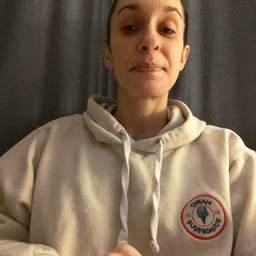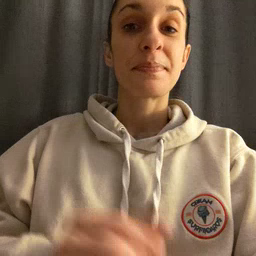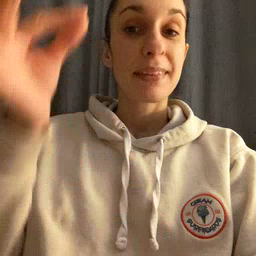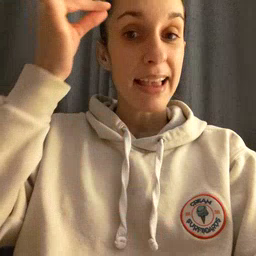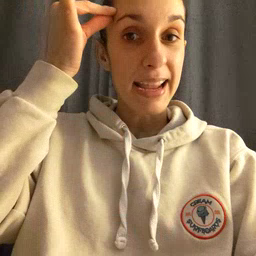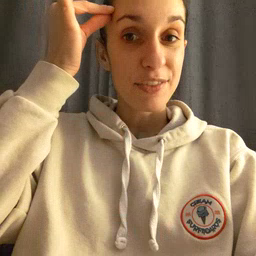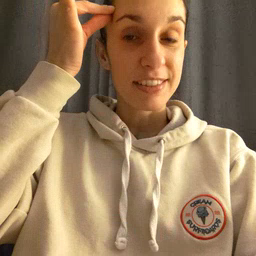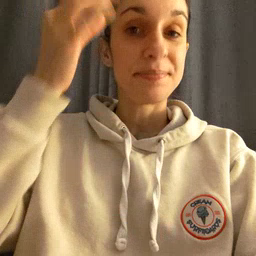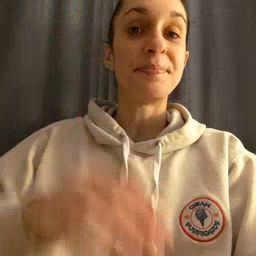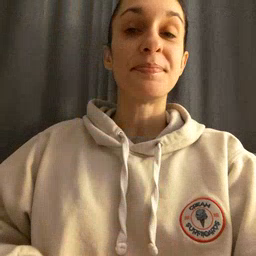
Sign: hair